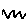
Label: zigzag